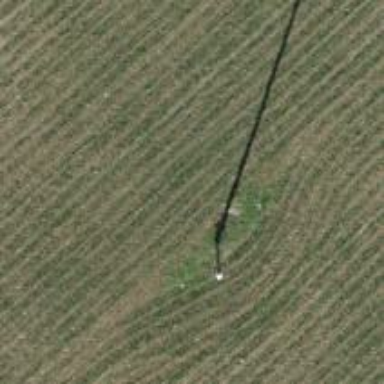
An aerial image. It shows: Power pole.